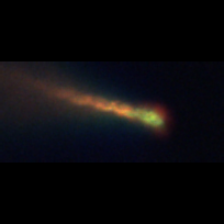
Taxon: Chaetoceros
Group: Diatoms